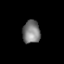
Tissue: lung
Cell type: Epithelial cells
Senescence score: 0.2388
Nuclear area (px): 393
Mean DAPI intensity: 125.69